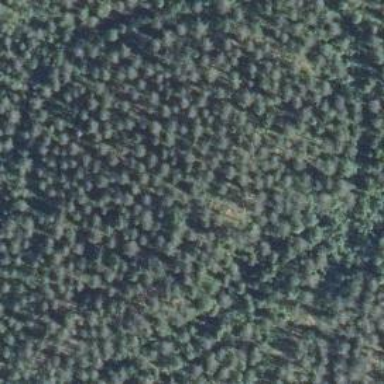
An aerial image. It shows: Needle-leaved woodland.